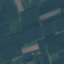
Land use / land cover class: AnnualCrop